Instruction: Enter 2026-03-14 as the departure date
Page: home
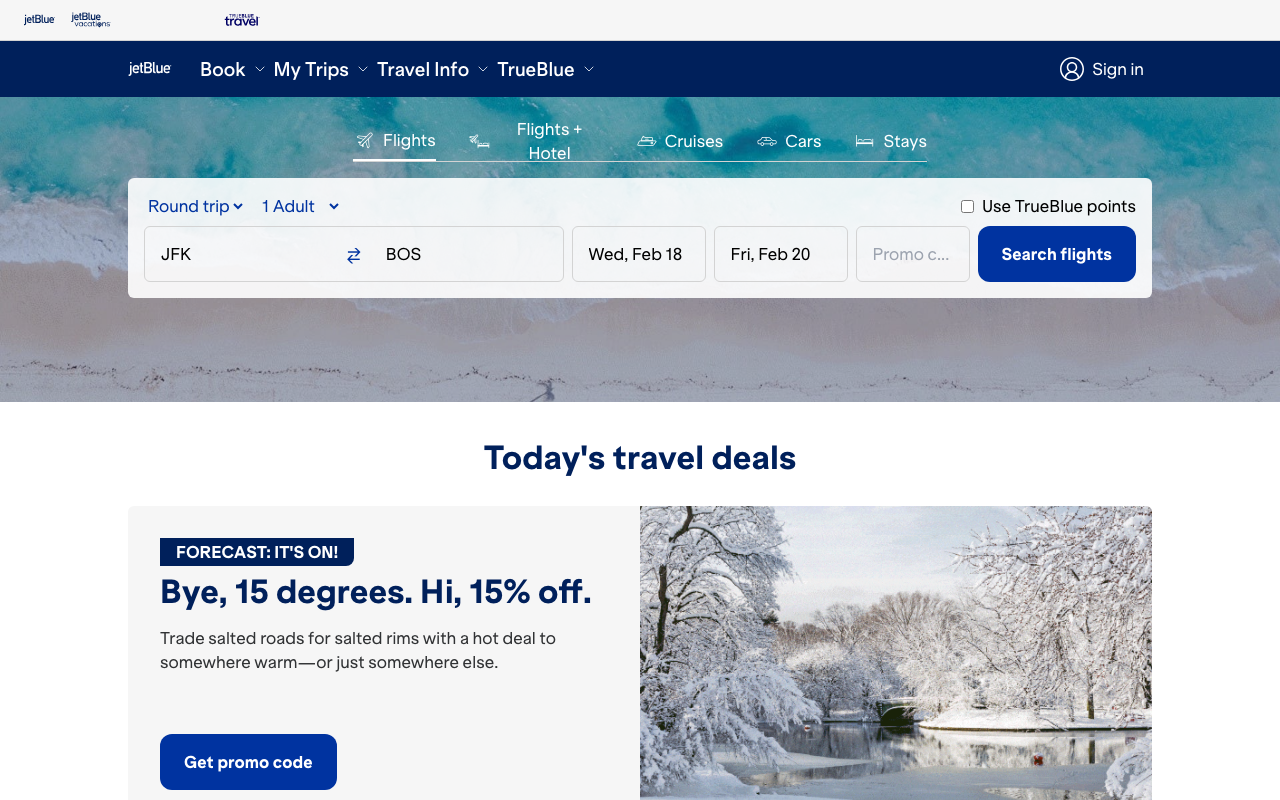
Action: type